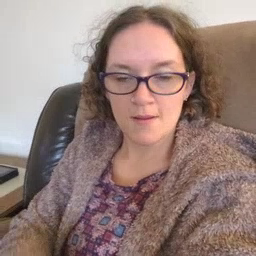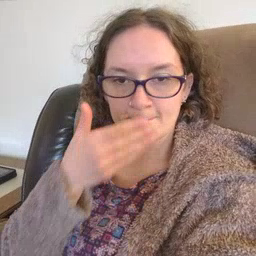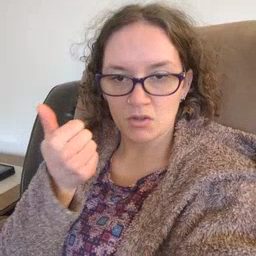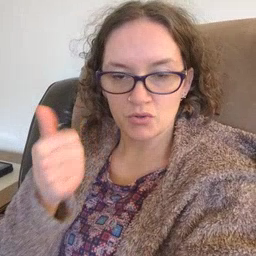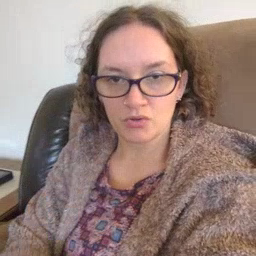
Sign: better